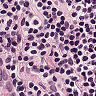
Metastatic tissue present: no